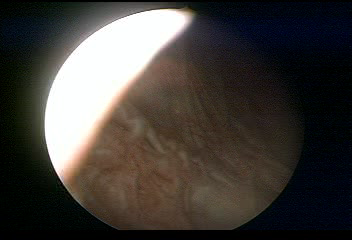
Modality: WLC
Class: Normal mucosa
Bladder cancer association: No